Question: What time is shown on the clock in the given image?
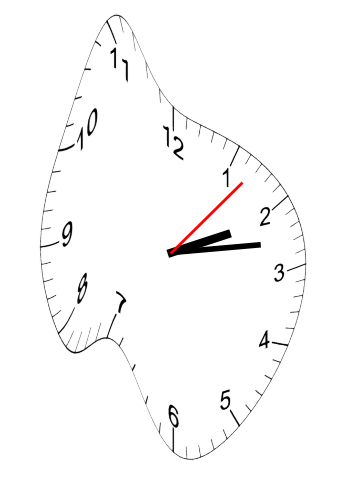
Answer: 02:13:07